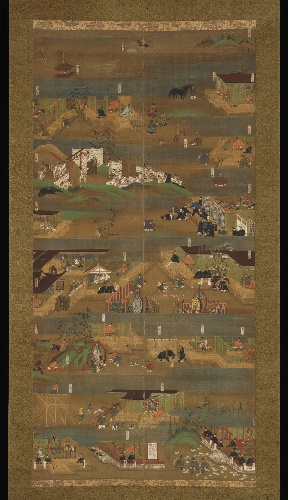
Title: 聖徳太子絵伝図|Illustrated Biography of Prince Shōtoku (Shōtoku Taishi e-den)
Date: 14th century
Object type: Hanging scroll
Classification: Paintings
Medium: One of two hanging scrolls; ink, color, and gold on silk
Culture: Japan
Period: Kamakura period (1185–1333)
Dimensions: Image: 67 5/8 x 33 1/4 in. (171.8 x 84.5 cm)
Overall with mounting: 106 x 40 1/2 in. (269.2 x 102.9 cm)
Overall with knobs: 106 x 43 1/4 in. (269.2 x 109.9 cm)
Department: Asian Art
Credit line: H. O. Havemeyer Collection, Bequest of Mrs. H. O. Havemeyer, 1929
Accession year: 1929
Repository: Metropolitan Museum of Art, New York, NY
Tags: Horses|Dancers|Men